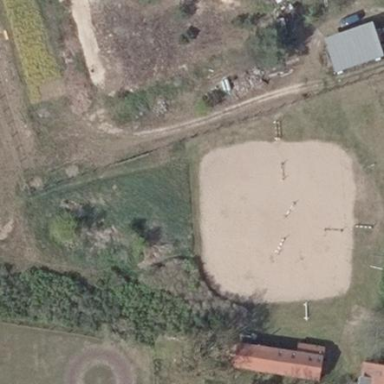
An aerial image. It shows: Equestrian pitch used for leisure and sports activities.